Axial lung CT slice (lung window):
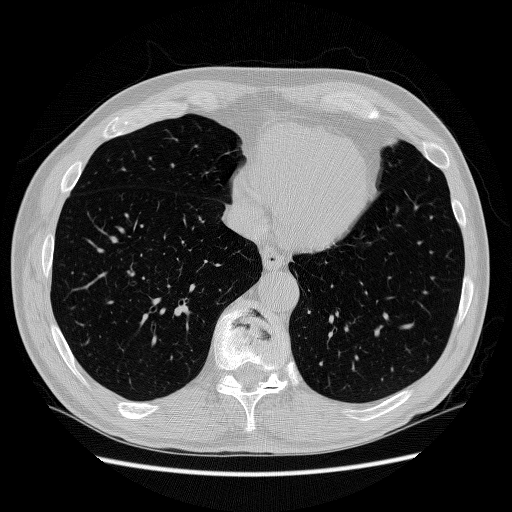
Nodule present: no